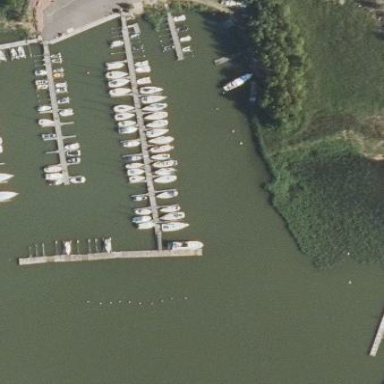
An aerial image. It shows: Marina area within harbor.